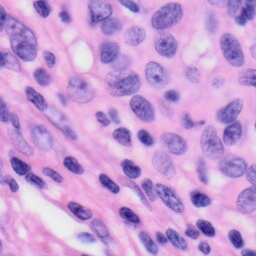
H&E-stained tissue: Skin